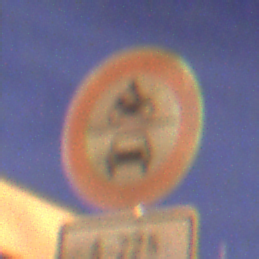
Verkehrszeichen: VerbotKraftfahrzeuge
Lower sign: ZeitangabenMitBeschraenkungAufWochentage4
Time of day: Night
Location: Outdoor (Urban)
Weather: PartlyCloudy
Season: NotSpecified
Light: Artificial